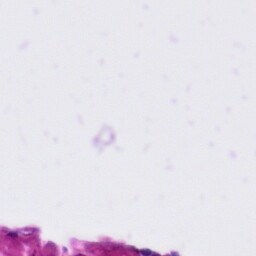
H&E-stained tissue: Tonsil